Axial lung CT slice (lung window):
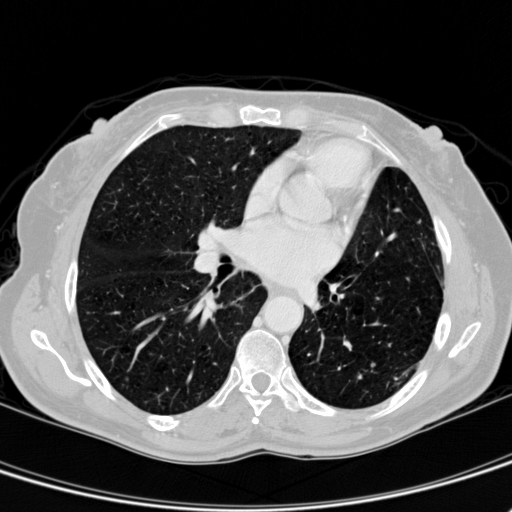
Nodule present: no